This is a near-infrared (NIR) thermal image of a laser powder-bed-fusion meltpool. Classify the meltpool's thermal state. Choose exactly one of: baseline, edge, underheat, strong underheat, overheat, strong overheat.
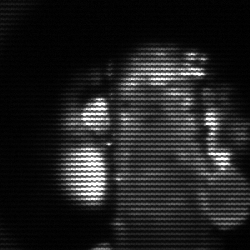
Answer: strong underheat